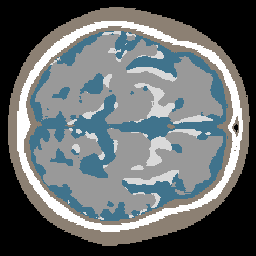
Label: no_lesion